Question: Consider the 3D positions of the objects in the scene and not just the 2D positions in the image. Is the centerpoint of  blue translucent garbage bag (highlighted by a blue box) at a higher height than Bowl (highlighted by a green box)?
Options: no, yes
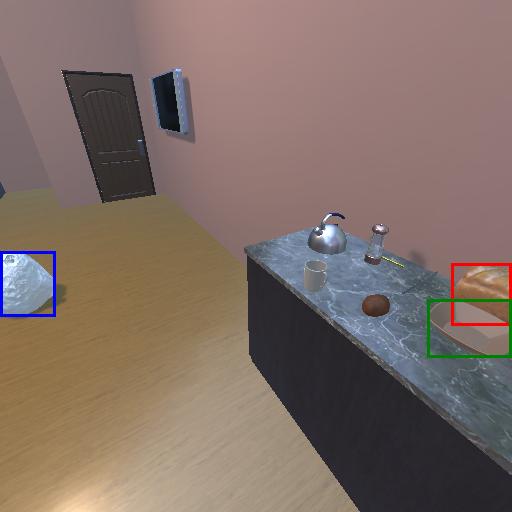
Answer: no